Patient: sex M, age 66
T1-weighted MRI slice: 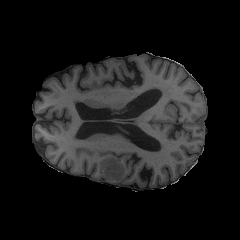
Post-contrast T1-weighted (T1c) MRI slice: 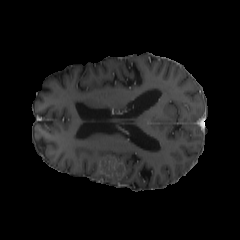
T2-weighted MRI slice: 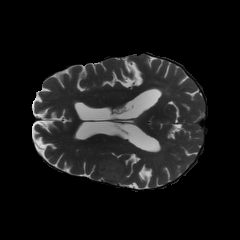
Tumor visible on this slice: yes
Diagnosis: Glioblastoma, IDH-wildtype
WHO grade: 4